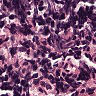
Metastatic tissue present: no